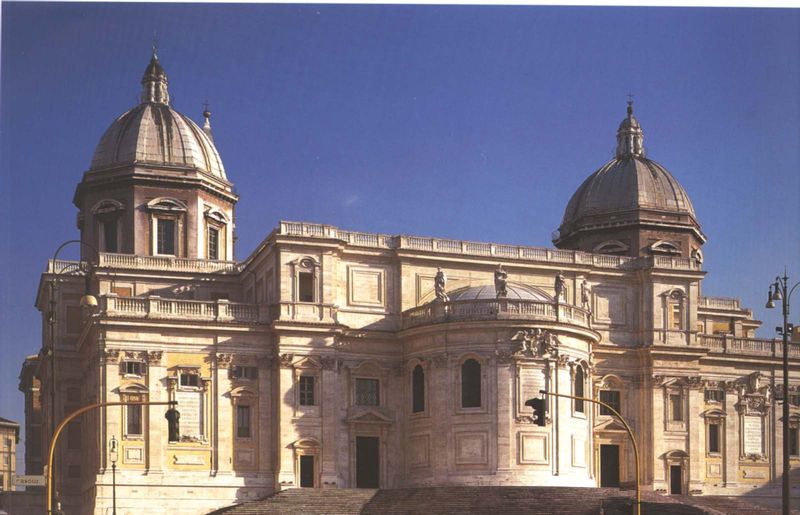
Titel: Apsis von S. Maria Maggiore
Künstler: Carlo Rainaldi
Standort: Rom, S. Maria Maggiore (EU - I - Latium)
Schlagwörter: himmel, gelb, fenster, lampen, laterne, dach, gebäude, stein, kirche, renaissance, balkon, türen, figuren, kuppel, treppe, geländer, foto, fotografie, kuppeln, türme, palast, balustrade, dom, rom, gesims, statuen, residenz, blauer himmel, antik, apsis, ballustrade, dresden, louvre, rotunde, ampel, fieguren